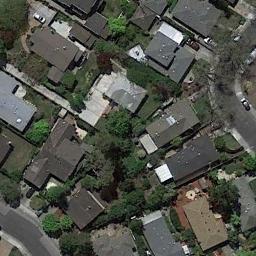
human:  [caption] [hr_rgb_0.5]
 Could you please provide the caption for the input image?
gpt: The medium residential is on the grass next to some trees .

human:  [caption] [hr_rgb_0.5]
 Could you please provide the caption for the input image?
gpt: There are a few houses in the mid-sized residential area .

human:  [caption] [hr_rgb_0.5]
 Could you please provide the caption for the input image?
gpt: The dense medium residential area has lots of houses of different sizes .

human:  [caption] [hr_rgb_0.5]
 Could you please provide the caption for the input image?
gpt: Many trees and buildings are in medium residential area .

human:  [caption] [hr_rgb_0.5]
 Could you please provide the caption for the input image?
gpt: There are many buildings and some green trees on the medium residential area .